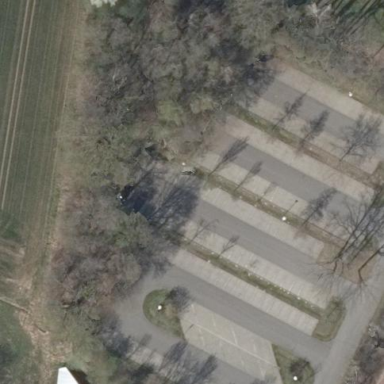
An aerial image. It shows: Parking area with surface.